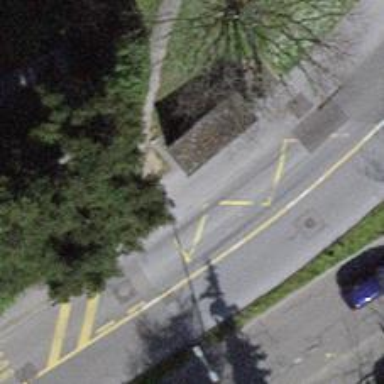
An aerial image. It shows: Bus stop with sheltered platform for public transport.